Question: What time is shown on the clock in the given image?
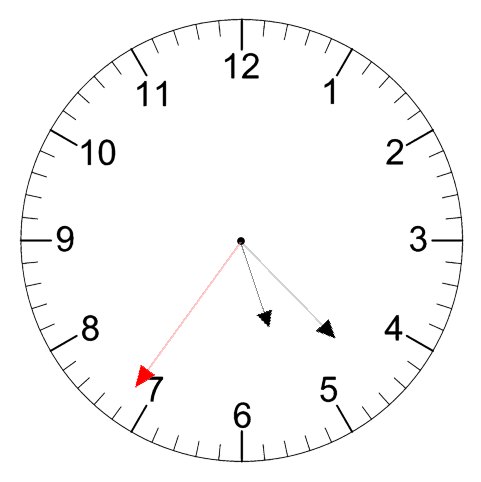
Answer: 05:22:36